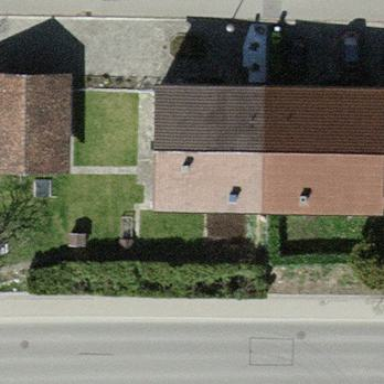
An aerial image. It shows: Terrace building with gabled roof.